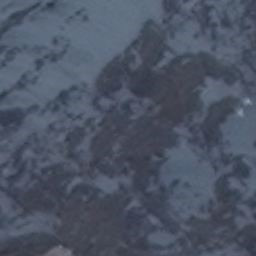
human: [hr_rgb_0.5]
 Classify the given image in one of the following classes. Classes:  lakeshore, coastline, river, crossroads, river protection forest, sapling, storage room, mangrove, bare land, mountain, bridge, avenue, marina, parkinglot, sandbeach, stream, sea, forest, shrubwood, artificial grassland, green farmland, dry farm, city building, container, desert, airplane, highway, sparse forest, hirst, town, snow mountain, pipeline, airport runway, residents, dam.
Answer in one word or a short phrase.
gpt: snow mountain